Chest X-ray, AP view. Patient: 44 years old, sex F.
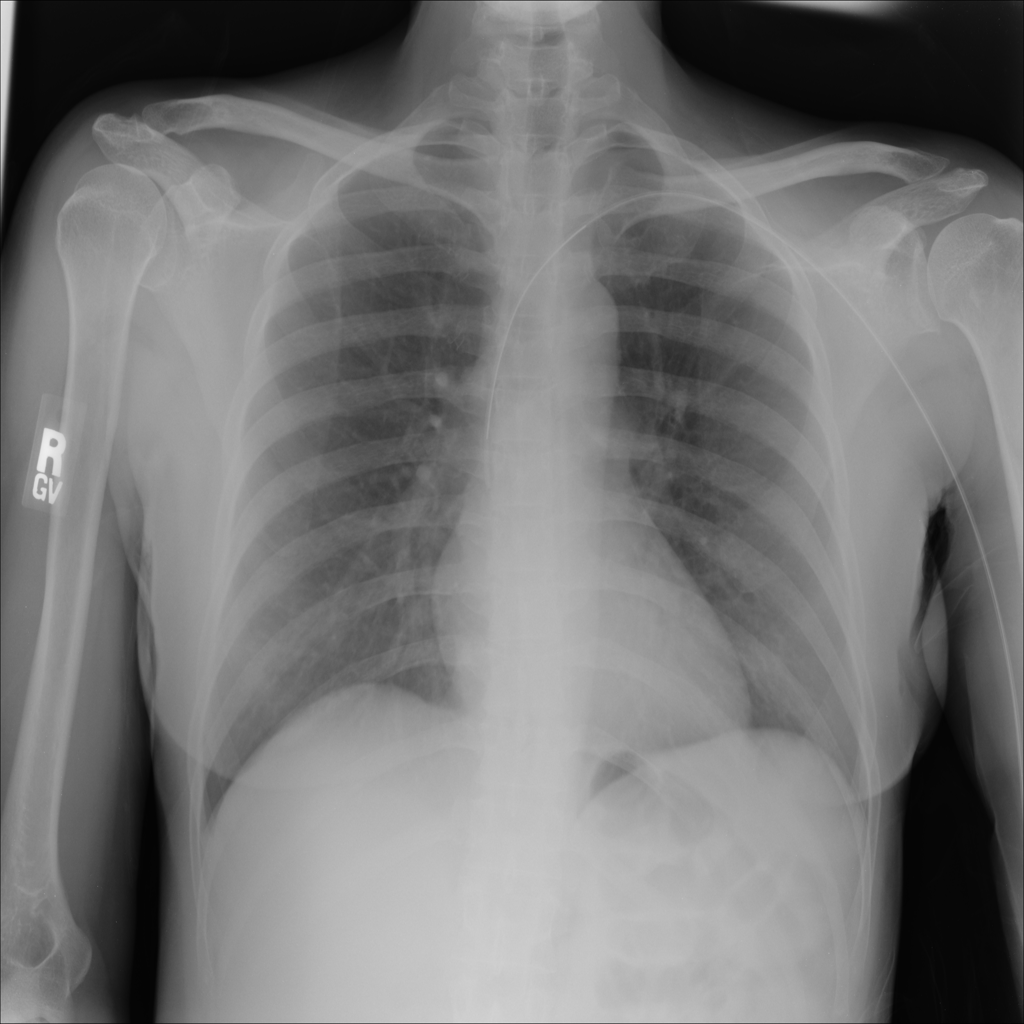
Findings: No Finding